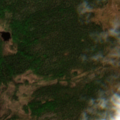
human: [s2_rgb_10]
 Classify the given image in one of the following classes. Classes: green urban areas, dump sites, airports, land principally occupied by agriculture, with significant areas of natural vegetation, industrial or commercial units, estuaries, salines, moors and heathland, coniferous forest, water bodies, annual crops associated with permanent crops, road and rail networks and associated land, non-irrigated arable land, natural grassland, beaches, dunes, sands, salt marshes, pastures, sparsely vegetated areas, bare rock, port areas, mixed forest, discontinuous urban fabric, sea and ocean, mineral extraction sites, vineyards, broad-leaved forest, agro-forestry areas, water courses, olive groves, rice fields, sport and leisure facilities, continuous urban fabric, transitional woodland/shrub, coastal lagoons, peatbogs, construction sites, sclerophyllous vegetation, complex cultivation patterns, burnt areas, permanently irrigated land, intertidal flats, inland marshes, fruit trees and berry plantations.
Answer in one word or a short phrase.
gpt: coniferous forest, mixed forest, transitional woodland/shrub